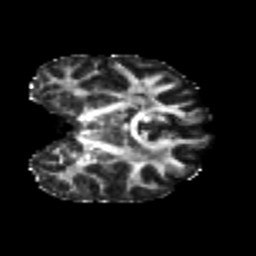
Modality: FA
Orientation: coronal
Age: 22
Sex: female
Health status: healthy
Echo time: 0.074 s